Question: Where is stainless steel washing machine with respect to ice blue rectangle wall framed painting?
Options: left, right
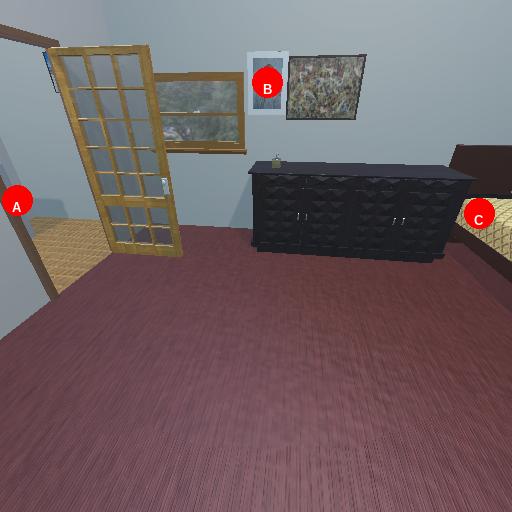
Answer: left